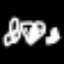
Label: diamond